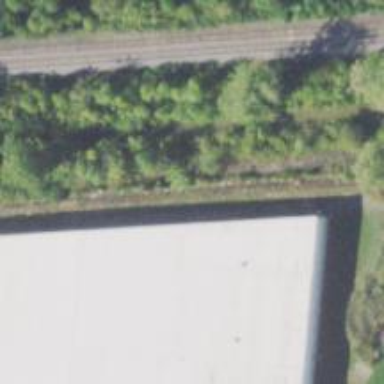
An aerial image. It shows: Disused railway siding.